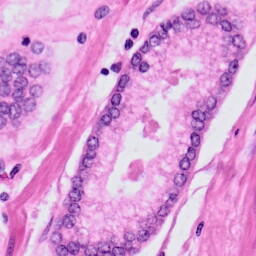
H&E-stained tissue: Prostate